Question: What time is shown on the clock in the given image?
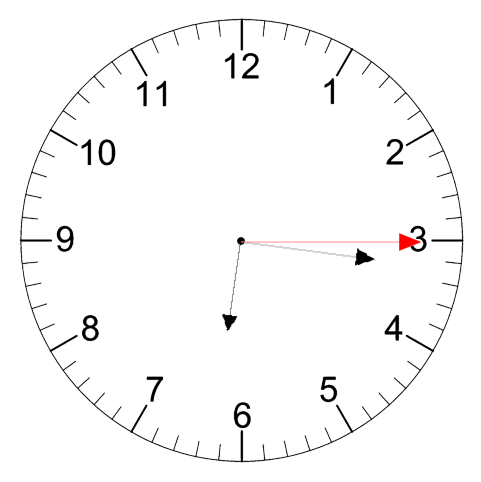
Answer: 06:16:15